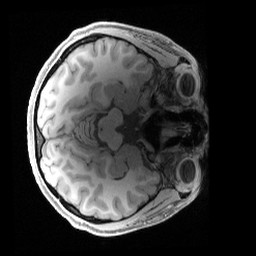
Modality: T1w
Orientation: axial
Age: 28
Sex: female
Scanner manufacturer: siemens
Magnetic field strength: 3 T
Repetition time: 2.4 s
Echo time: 0.00241 s